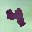
Label: 4